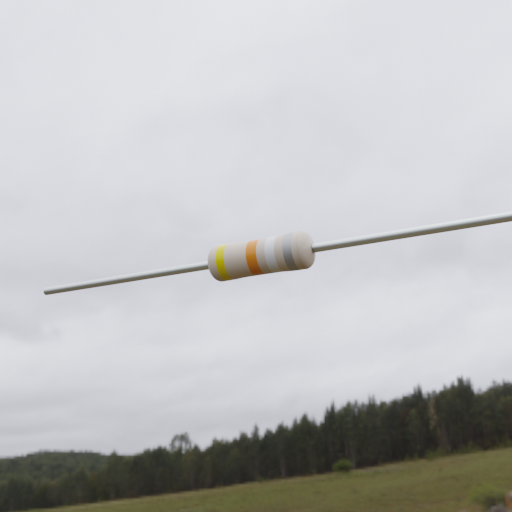
Resistor colour bands (in order): yellow, orange, white, silver